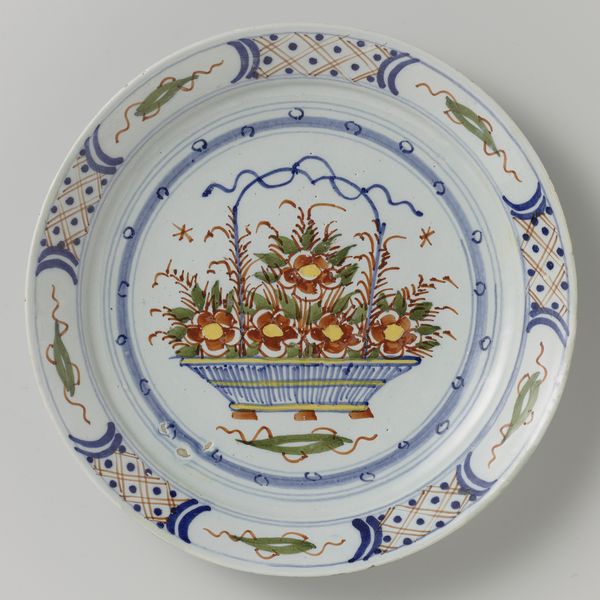
Titel: Pannenkoekbord
Standort: Amsterdam
Institution: Rijksmuseum
Schlagwörter: blau, blumen, blüten, muster, ornament, band, schale, teller, spiegel, keramik, verzierung, korb, porzellan, wandteller, bemalung, majolika, blumenkorb, felderung, fayance, brokatmuster